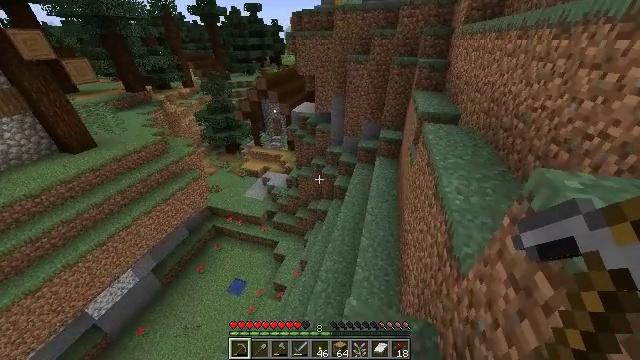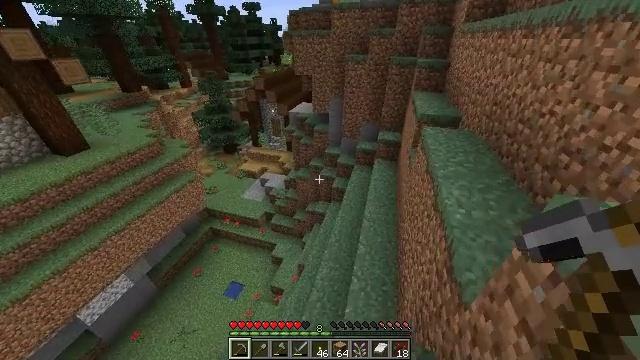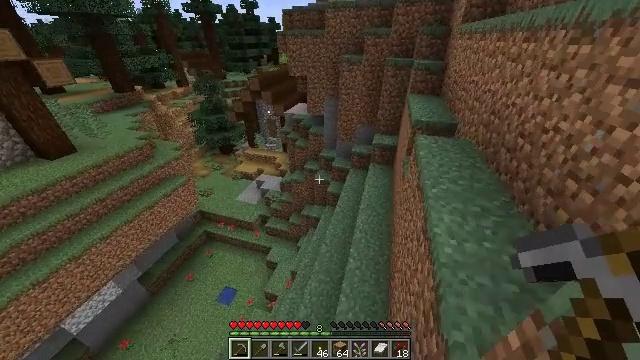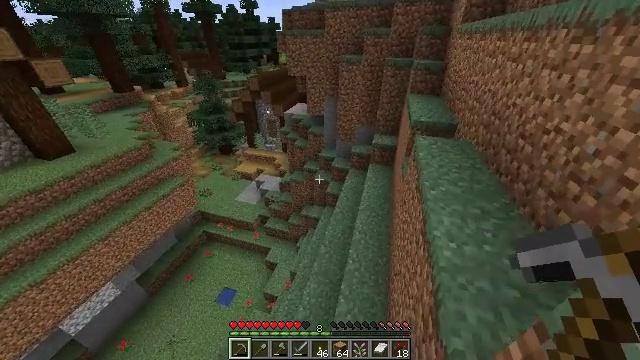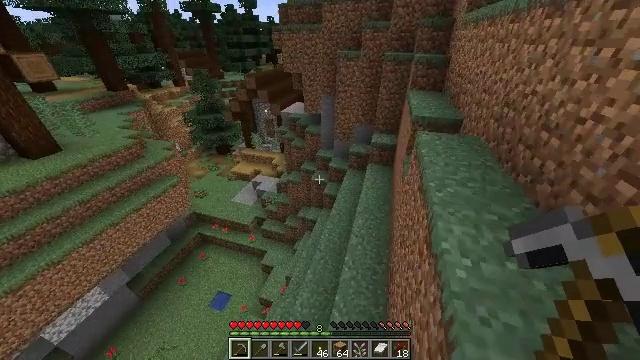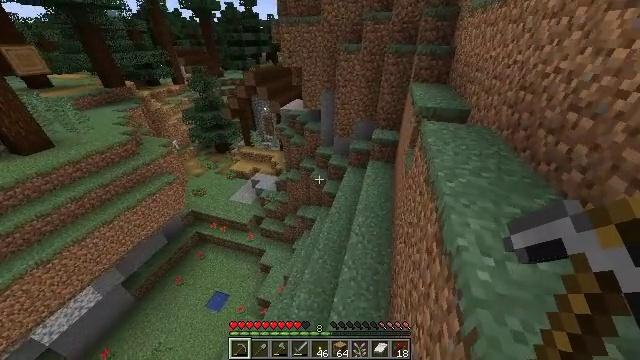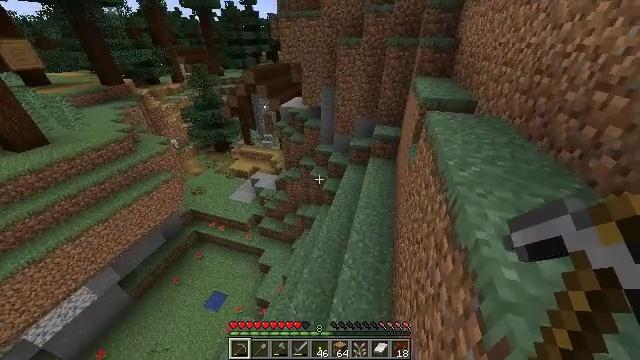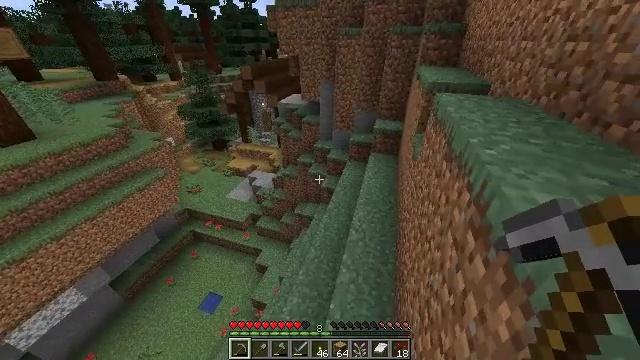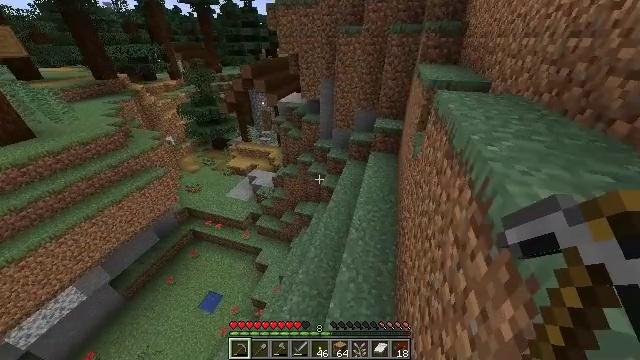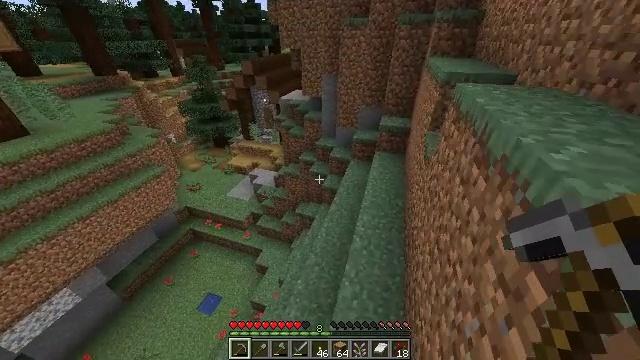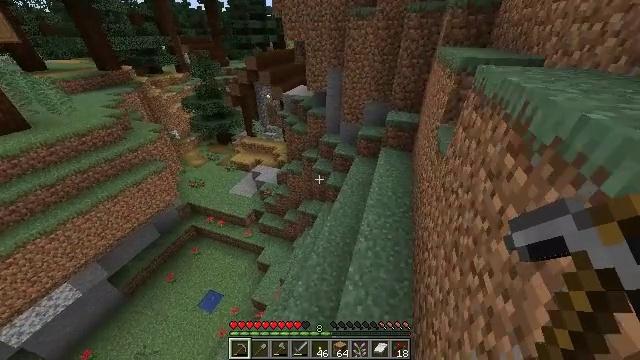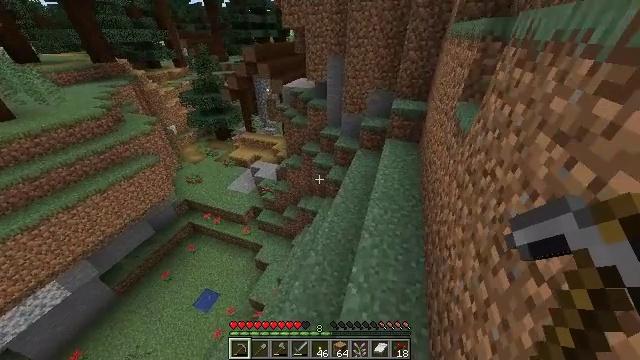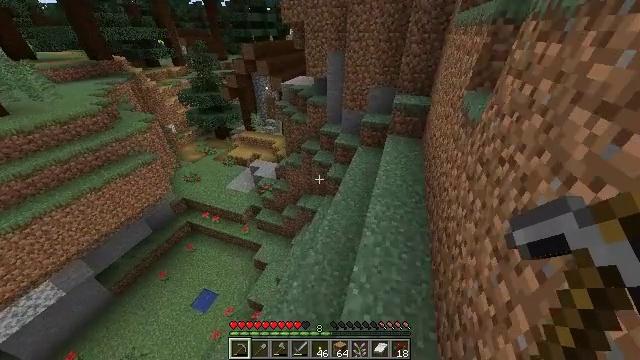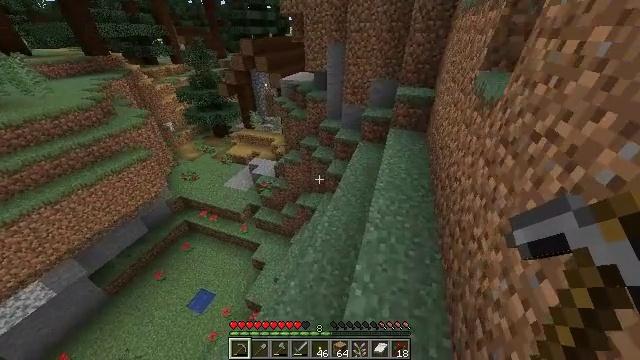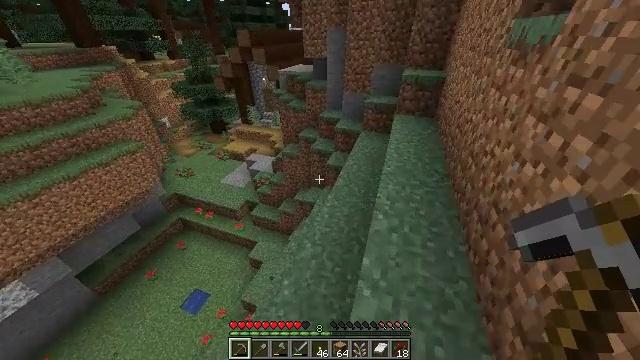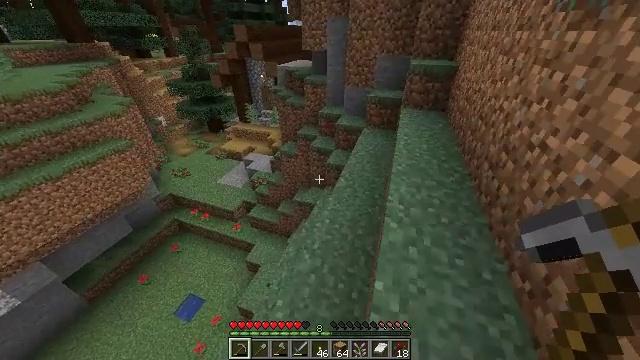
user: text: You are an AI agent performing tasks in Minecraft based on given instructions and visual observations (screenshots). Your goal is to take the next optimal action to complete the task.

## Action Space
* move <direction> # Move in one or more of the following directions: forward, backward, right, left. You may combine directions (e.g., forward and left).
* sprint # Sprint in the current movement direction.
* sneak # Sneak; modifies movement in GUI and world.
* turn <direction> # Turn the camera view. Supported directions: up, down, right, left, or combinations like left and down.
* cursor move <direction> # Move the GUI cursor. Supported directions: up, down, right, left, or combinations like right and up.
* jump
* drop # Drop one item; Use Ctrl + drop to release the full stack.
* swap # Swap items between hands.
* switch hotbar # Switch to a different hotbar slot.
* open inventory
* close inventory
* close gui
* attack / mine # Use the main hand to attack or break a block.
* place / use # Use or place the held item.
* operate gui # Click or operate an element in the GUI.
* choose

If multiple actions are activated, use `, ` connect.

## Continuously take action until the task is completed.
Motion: motion action
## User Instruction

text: Break the sweet berry bush to collect berries.
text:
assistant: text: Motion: move forward and move right, sprint
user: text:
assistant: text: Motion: move forward and move right, sprint
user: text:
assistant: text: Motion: move forward, sprint
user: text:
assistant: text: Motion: move forward, sprint
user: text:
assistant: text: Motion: move forward, sprint
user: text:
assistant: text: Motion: move forward, sprint
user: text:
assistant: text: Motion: move forward, sprint
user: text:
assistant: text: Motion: move forward, sprint
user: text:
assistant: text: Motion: move forward, sprint
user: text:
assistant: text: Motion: move forward, sprint, turn left
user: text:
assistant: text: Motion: move forward, sprint
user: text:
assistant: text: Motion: move forward, sprint
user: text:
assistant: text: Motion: move forward, sprint
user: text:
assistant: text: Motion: move forward, sprint
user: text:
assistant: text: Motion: move forward, sprint
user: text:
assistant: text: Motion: move forward, sprint
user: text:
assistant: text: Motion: move forward, sprint
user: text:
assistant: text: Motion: move forward, sprint
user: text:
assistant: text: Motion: move forward and move right, sprint
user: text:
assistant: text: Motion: move forward and move right, sprint
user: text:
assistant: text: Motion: move forward and move right, sprint
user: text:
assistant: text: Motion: move forward and move right, sprint
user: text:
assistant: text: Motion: move forward, sprint
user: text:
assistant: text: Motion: move forward, sprint
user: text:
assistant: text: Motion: move forward, sprint
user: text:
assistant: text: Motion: move forward, sprint
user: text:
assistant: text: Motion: move forward, sprint
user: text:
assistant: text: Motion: move forward, sprint, turn left and down
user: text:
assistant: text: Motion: move forward, sprint, turn left and down
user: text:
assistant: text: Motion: move forward, sprint, turn left